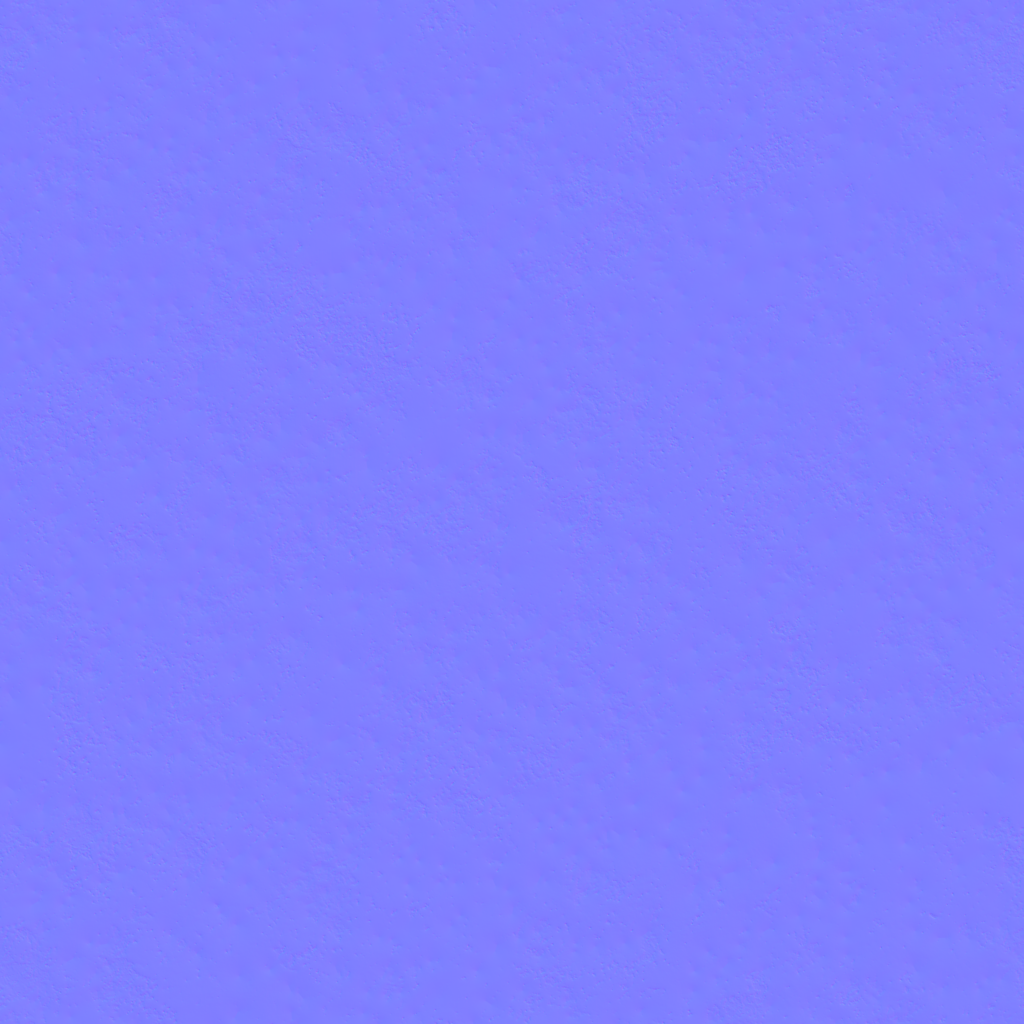
Texture map type: NormalGL